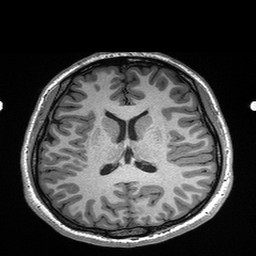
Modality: T1w
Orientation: coronal
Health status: healthy
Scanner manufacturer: siemens
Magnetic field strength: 3 T
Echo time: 0.00298 s